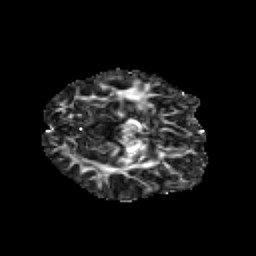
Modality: FA
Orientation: axial
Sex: female
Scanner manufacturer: siemens
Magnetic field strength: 3 T
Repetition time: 5 s
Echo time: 0.071 s